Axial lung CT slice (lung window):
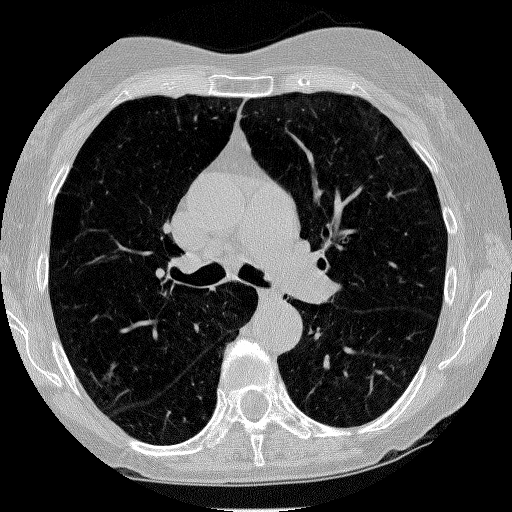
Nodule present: no